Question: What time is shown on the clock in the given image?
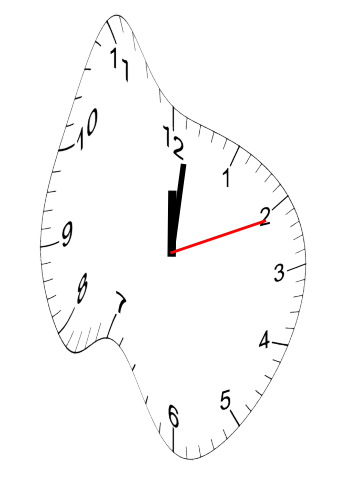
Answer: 12:01:11